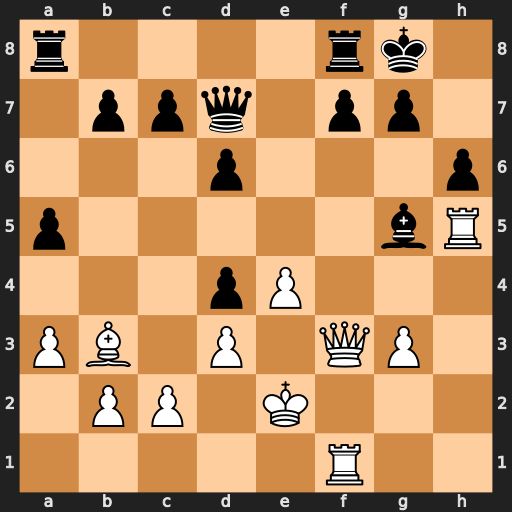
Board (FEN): r4rk1/1ppq1pp1/3p3p/p5bR/3pP3/PB1P1QP1/1PP1K3/5R2
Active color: w
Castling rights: -
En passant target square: -
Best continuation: Rxg5 hxg5 Qh5 d5 Rh1 f6 Bxd5+